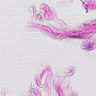
Metastatic tissue present: no